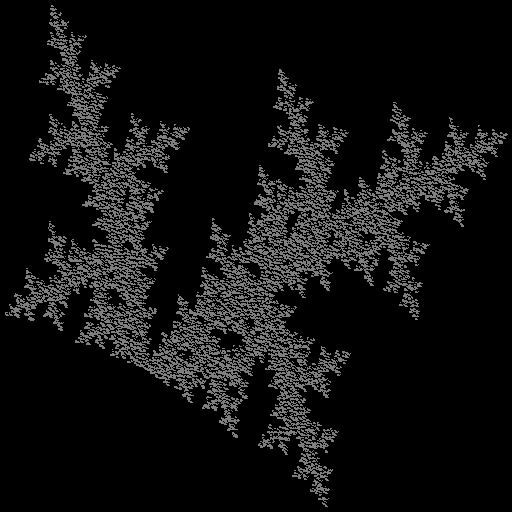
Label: a3